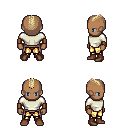
a pixel art fantasy rpg character, male body template, human, dark skin, white long-sleeve shirt, gold greaves, white blonde short mohawk hairstyle, leather bracers, brown shoes, four views (front, back, left, right), 2x2 character sprite sheet, small pixel art, hard edges, no anti-aliasing